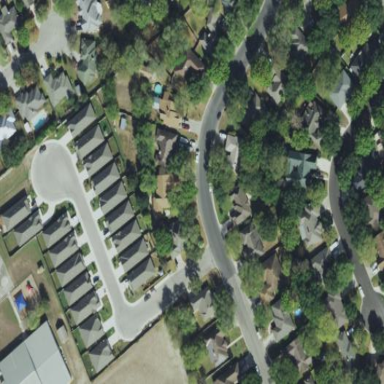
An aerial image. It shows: Residential area in subdivision.